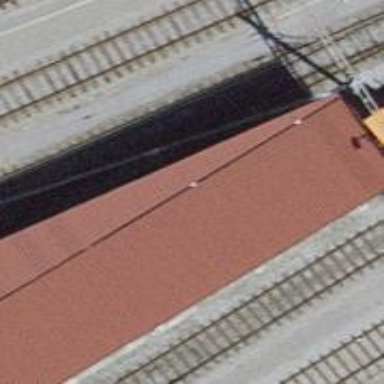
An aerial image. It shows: Single track railway in yard.